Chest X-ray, PA view. Patient: 71 years old, sex F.
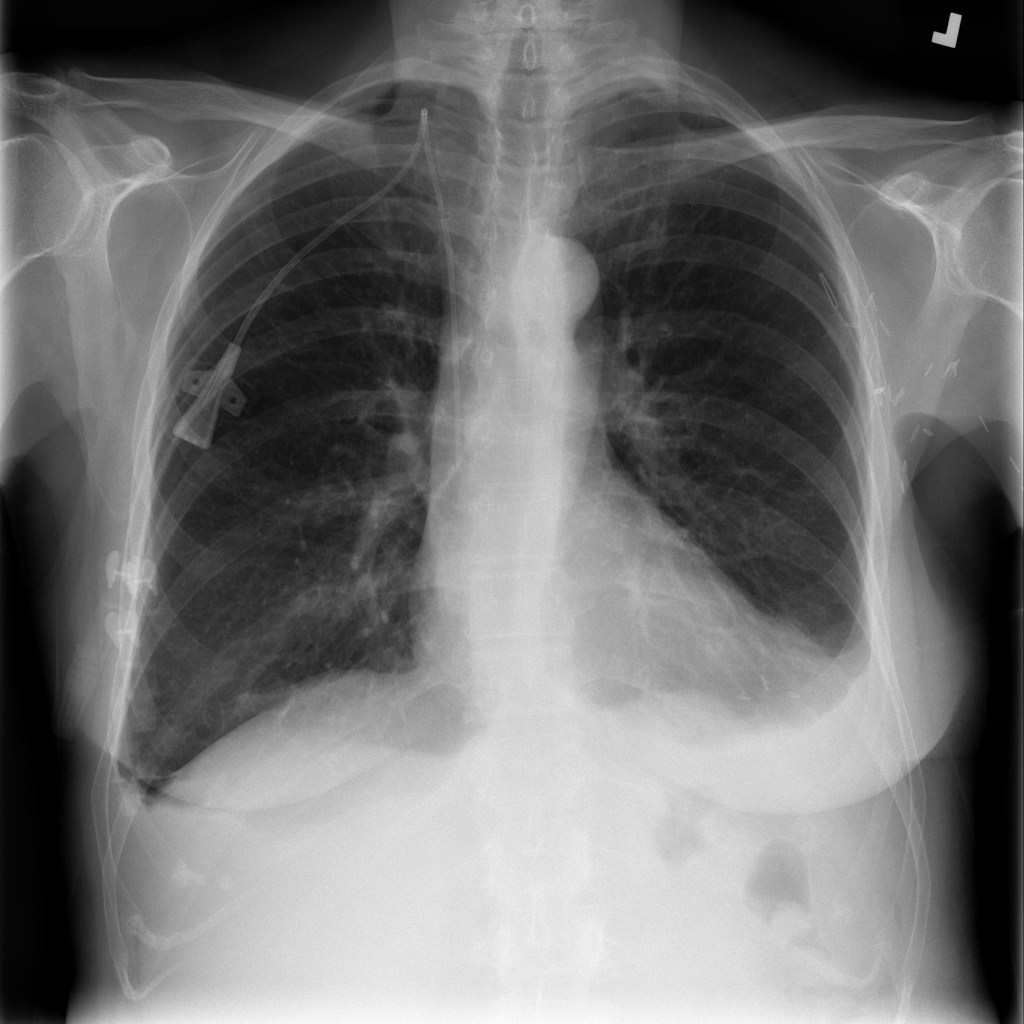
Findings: Effusion